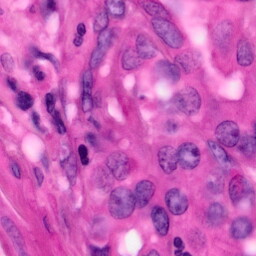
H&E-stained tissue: Pancreatic